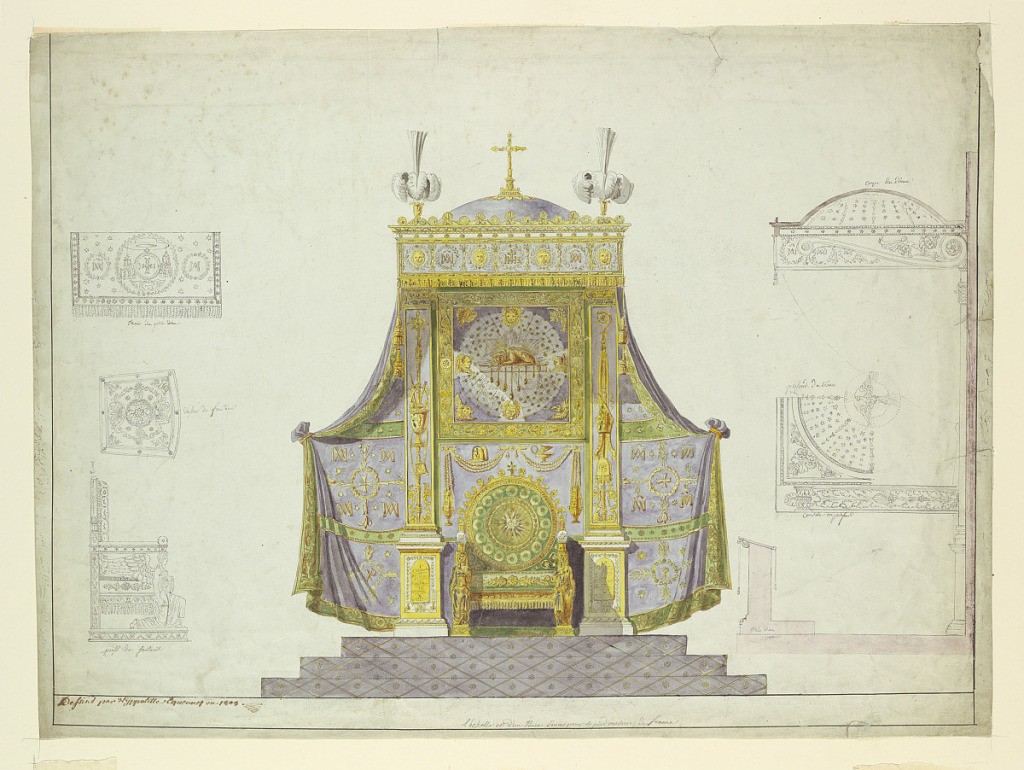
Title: Archbishop's Throne and Canopy; Six Separate Studies for a Throne, Prie-Dieu, and Canopy
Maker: Hippolyte-François Joseph Equennez, 1772 – 1854
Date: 1808
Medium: Pen and black ink, brush and watercolor, white gouache, traces of black chalk, ruled border in pen and black ink on heavy white paper
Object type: Drawing
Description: Elevation of an elaborate throne and canopy at the center, rendered in full color; side elevation of canopy, in line, right.  Side elevation of throne and other details, in line, left.  The canopy is composed of a flat dome, supported at rear by Ionic pilasters, unsupported at front.  Dome surmounted by cross and plumes.  Drapery behind it, bearing design of ecclesiastical motifs, a panel of the Lamb of God, directly above throne.